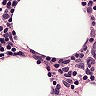
Metastatic tissue present: no